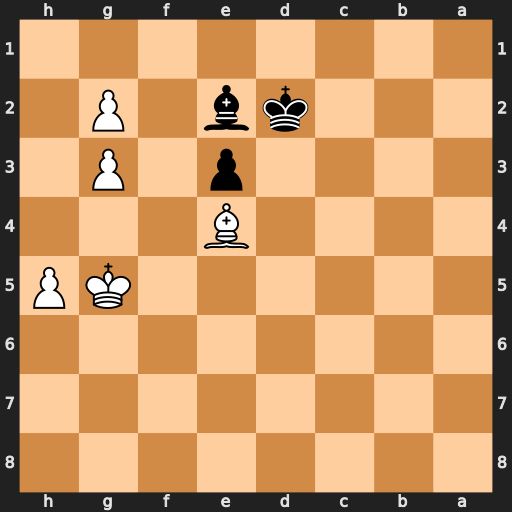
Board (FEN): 8/8/8/6KP/4B3/4p1P1/3kb1P1/8
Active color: b
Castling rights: -
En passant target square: -
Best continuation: Bxh5 Kxh5 e2